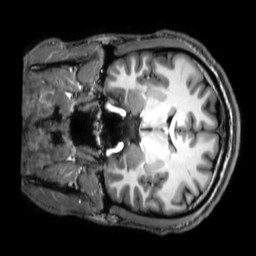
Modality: T1w
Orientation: coronal
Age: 28
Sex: male
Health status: healthy
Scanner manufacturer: philips
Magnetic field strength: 3 T
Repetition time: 0.009 s
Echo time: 0.003996 s